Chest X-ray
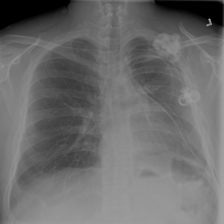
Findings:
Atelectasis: negative
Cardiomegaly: negative
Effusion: negative
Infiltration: negative
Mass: positive
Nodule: negative
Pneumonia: negative
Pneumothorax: positive
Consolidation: negative
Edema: negative
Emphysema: negative
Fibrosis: negative
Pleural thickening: negative
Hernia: negative